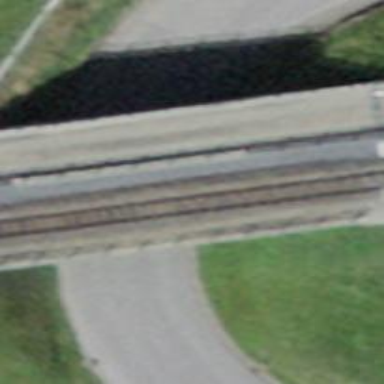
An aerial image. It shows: Tertiary road passing through tunnel.